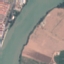
Label: River